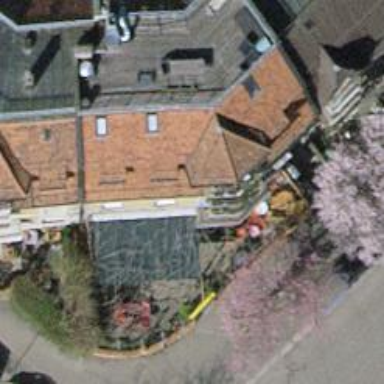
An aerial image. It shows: Restaurant.